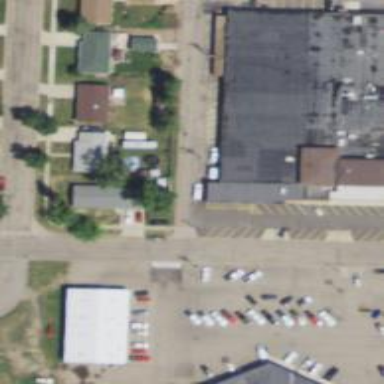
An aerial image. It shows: Building that houses bowling alley.